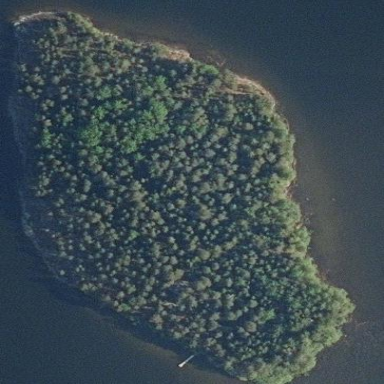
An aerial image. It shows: Island covered with woodland.